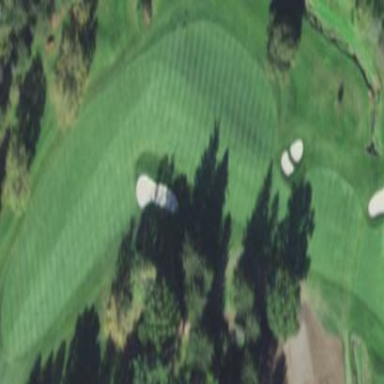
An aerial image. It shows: Grassy area designated as golf fairway.